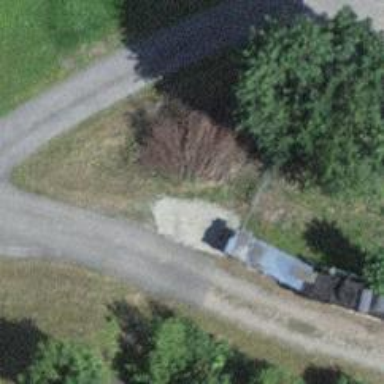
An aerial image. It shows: Culvert tunnel.